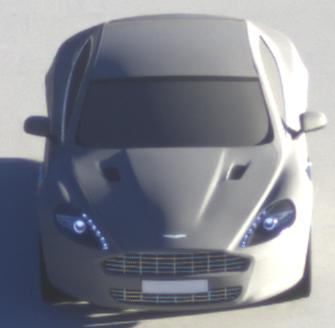
Make: Aston Martin
Model: Rapide
Detailed model: Rapide
Model produced from: 2010/03
Model produced until: 2013/07
Doors: 5
Color: gray
Road condition: dry road
Daytime: sunrise or sunset
Contrast: high contrast